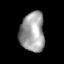
Tissue: lung
Cell type: T cells
Senescence score: 0.1941
Nuclear area (px): 952
Mean DAPI intensity: 158.664